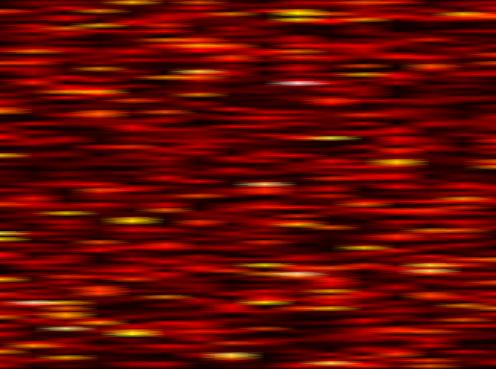
Label: UFMC